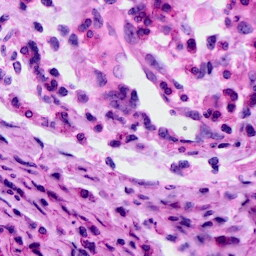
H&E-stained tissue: Cervix